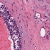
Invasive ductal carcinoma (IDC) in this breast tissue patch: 0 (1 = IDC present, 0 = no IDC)